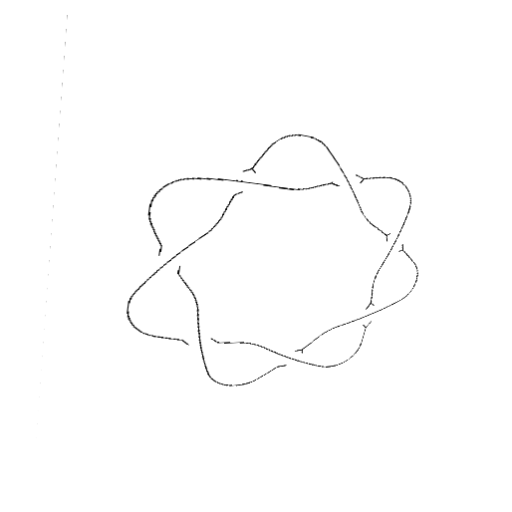
Crossing number: 7